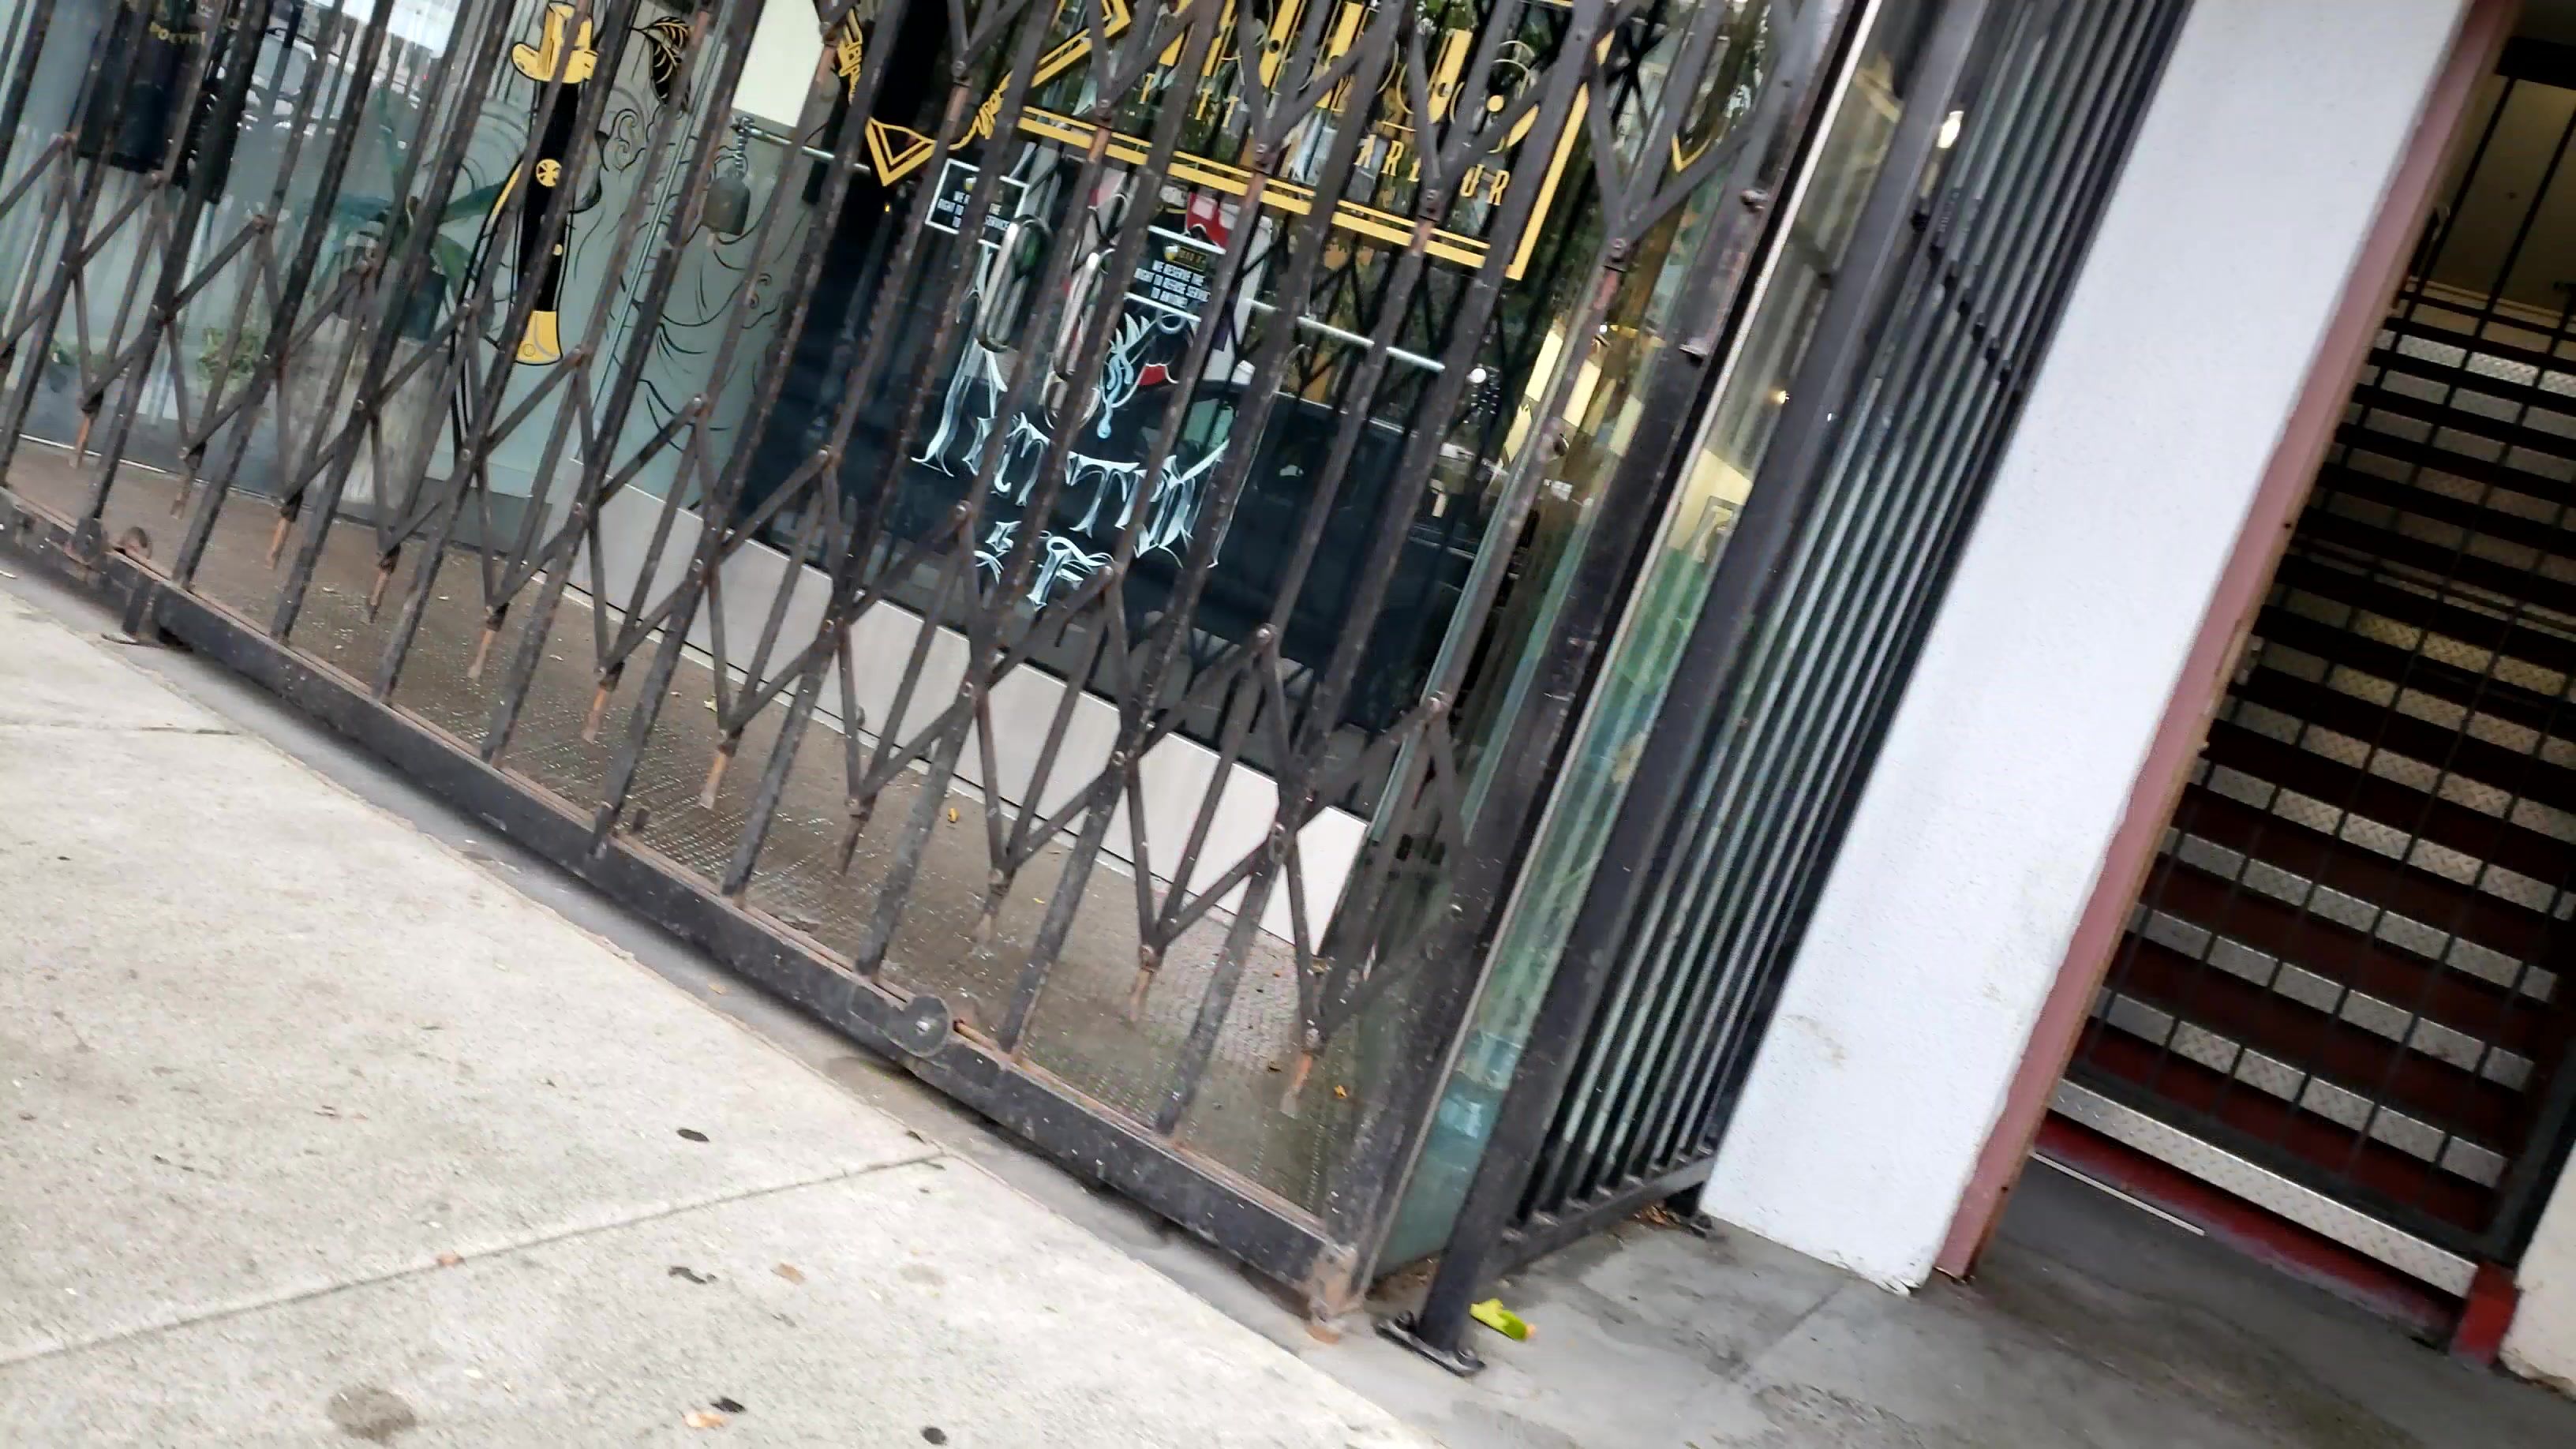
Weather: clear
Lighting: day
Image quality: slightly poor
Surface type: walking surface
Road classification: steps, footway, corridor
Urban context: urban centre
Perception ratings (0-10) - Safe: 3.81, Lively: 2.29, Beautiful: 2.16, Boring: 2.35, Depressing: 7.53, Wealthy: 1.89